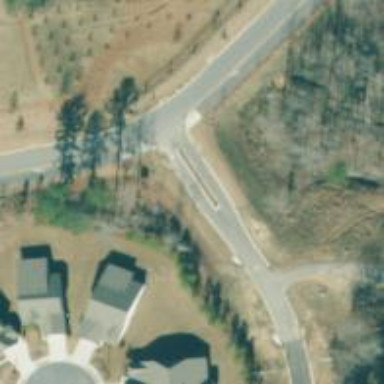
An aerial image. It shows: Uncontrolled road crossing.